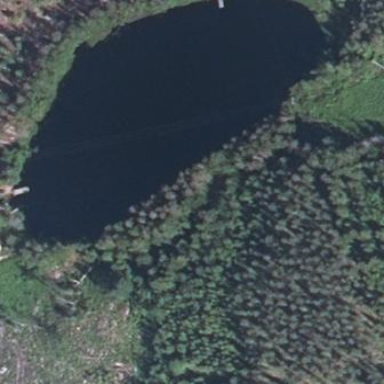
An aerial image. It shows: Serene lake.